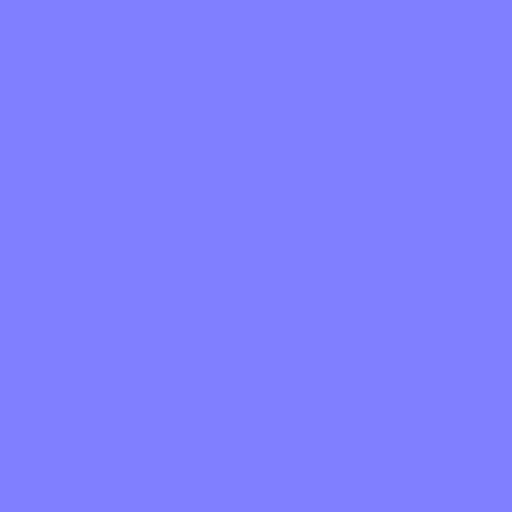
marble rough white